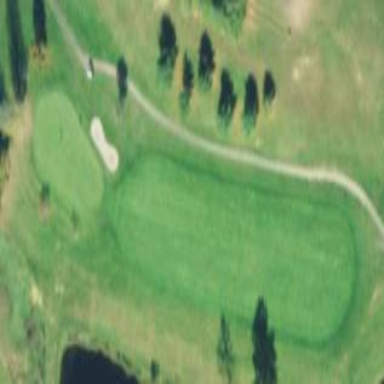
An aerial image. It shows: Rough area on grassy golf course.